Question: When I use Scrollview in my codes my background image stretches and scrolls with buttons. I want just buttons scroll, not the background. I have attached a related image that you can figure this out.
Here is the XML file:
'''
<?xml version="1.0" encoding="utf-8"?>
<ScrollView xmlns:android="http://schemas.android.com/apk/res/android"
android:layout_width="match_parent"
android:layout_height="match_parent">
<LinearLayout xmlns:android="http://schemas.android.com/apk/res/android"
android:layout_width="fill_parent"
android:layout_height="fill_parent"
android:background="@drawable/back"
android:orientation="vertical" >
<ImageButton
android:layout_width="fill_parent"
android:layout_height="wrap_content"
android:id="@+id/app"
android:layout_gravity="center"
android:background="@drawable/bluebutton"
android:layout_marginTop="80dp"
android:layout_marginRight="80dp"
android:layout_marginLeft="80dp"
/>
<ImageButton
android:layout_width="fill_parent"
android:layout_height="wrap_content"
android:id="@+id/moshiri"
android:background="@drawable/bluebutton"
android:layout_marginTop="8dp"
android:layout_marginRight="80dp"
android:layout_marginLeft="80dp"
/>
<ImageButton
android:layout_width="fill_parent"
android:layout_height="wrap_content"
android:id="@+id/about"
android:background="@drawable/bluebutton"
android:layout_marginTop="8dp"
android:layout_marginRight="80dp"
android:layout_marginLeft="80dp"
/>
<ImageButton
android:layout_width="wrap_content"
android:layout_height="wrap_content"
android:id="@+id/exit"
android:background="@drawable/bluebutton"
android:layout_marginTop="8dp"
android:layout_marginRight="80dp"
android:layout_marginLeft="80dp"
/>
</LinearLayout>
</ScrollView>
'''

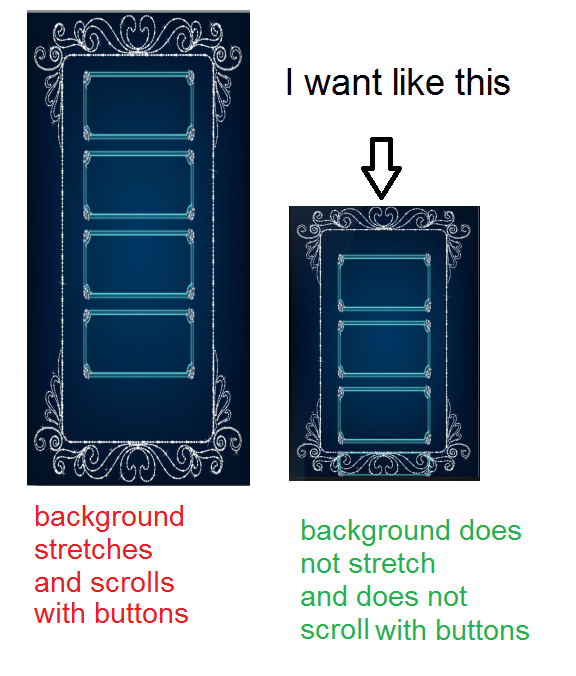
Answer: Set the background image on the ScrollView and add Padding to the ScrollView or Margins to the Linearlayout.